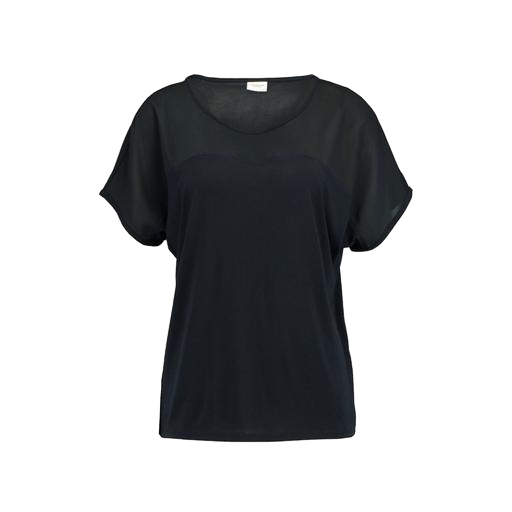
black mesh-paneled t-shirt, black plus size printed t-shirt only macy, sheer t-shirt, white background